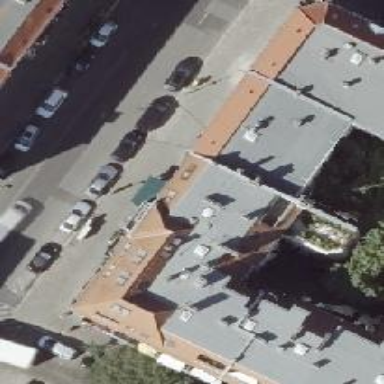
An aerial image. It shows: Pension guest house catering to tourists.